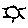
Label: sun